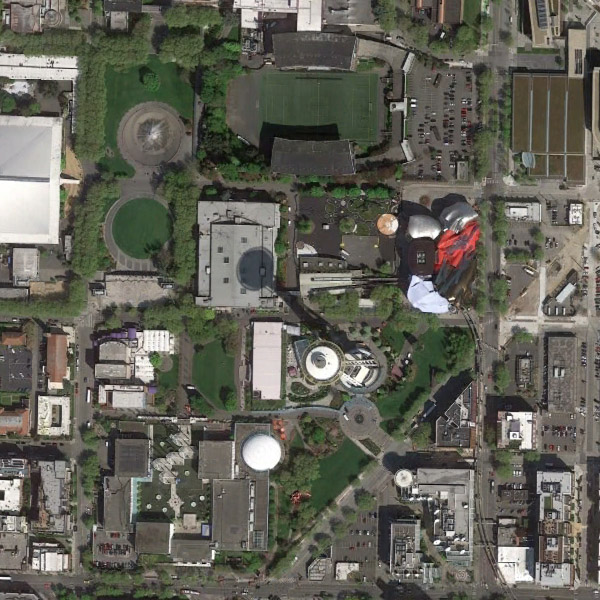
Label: Park